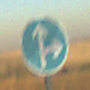
Verkehrszeichen: VorgeschriebeneFahrtrichtungGeradeausOderRechts
Umgebung: Outdoor, Nature
Tageszeit: SunriseSunset
Wetter: Clear
Licht: Natural
Jahreszeit: NotSpecified
Kontrast: LowContrast